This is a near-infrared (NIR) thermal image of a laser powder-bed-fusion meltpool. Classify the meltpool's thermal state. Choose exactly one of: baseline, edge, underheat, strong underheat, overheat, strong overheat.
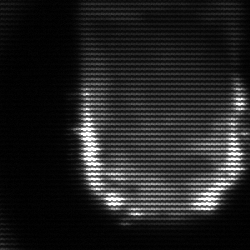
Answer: baseline